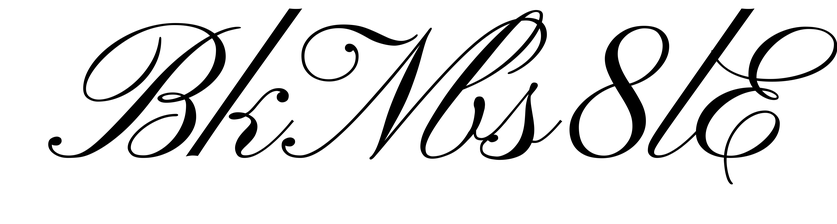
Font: PinyonScript-Regular